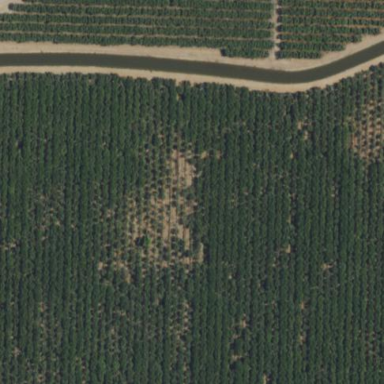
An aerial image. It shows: Orchard.